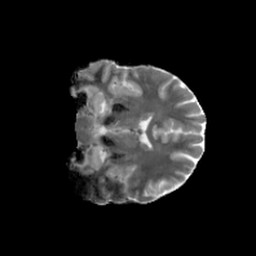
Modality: MD
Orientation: coronal
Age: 26
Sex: female
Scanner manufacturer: siemens
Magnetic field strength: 6.98 T
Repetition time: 7.776 s
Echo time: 0.076 s